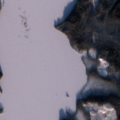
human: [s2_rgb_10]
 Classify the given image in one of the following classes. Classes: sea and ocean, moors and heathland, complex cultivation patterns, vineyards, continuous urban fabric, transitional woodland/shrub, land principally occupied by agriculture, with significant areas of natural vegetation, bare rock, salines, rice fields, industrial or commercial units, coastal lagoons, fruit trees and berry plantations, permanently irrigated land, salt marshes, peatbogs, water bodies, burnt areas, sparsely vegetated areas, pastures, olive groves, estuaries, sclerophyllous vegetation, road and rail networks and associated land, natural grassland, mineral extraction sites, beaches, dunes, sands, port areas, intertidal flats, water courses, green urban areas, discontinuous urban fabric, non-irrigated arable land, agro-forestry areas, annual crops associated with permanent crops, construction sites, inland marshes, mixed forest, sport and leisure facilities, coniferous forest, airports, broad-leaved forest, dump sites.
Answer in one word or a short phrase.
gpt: coniferous forest, mixed forest, transitional woodland/shrub, water bodies